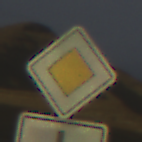
Verkehrszeichen: Vorfahrtsstrasse
Zusatzzeichen unten: VerlaufVorfahrtsstrasse8
Umgebung: Outdoor, Nature
Tageszeit: SunriseSunset
Wetter: PartlyCloudy
Licht: Natural
Jahreszeit: NotSpecified
Kontrast: HighContrast